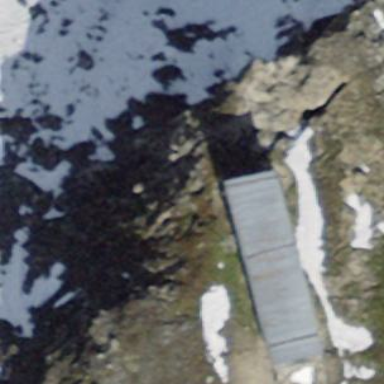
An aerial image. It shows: Basic hut shelter for visitors.